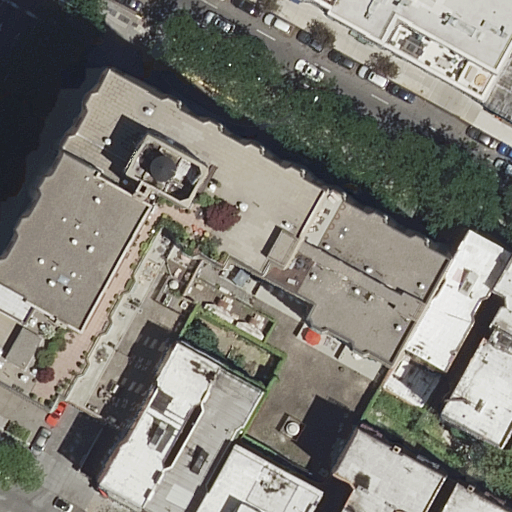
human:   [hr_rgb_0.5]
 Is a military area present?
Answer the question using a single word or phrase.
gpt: no

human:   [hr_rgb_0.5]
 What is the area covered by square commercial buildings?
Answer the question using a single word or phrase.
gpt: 0m2

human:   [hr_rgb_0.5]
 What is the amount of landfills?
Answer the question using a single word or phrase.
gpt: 0

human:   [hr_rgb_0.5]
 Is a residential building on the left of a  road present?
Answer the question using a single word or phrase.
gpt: yes

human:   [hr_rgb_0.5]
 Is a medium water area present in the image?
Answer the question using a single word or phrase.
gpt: no

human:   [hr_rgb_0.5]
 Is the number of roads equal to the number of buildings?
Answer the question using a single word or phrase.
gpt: no

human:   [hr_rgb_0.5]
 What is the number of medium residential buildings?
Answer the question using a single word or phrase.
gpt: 7

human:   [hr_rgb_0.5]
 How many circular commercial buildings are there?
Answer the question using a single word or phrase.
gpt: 0

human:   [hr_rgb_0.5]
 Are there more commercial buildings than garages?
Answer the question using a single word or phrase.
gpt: no

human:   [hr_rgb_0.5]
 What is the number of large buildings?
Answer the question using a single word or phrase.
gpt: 1

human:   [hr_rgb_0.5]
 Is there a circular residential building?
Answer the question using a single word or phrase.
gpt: no

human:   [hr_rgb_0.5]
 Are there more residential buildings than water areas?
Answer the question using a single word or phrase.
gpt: yes

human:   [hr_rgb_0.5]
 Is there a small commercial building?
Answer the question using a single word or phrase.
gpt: no

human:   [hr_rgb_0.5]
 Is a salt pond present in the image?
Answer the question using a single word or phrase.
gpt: no

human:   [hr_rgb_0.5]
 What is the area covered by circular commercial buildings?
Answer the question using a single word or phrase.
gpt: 0m2

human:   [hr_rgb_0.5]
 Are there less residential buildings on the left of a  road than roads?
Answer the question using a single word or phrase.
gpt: no

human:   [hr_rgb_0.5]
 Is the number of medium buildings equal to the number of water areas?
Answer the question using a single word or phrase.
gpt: no

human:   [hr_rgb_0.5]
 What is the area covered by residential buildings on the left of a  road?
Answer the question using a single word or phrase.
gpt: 520m2

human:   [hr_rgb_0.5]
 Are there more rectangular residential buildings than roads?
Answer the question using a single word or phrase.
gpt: yes

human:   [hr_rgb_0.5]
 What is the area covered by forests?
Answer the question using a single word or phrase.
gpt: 0m2

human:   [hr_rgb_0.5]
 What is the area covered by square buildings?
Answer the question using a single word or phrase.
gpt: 0m2

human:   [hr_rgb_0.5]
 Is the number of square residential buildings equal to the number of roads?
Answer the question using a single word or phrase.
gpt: no

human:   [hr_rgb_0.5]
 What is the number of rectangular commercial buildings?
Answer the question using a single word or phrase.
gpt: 0

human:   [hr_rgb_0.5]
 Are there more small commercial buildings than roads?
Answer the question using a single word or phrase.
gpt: no

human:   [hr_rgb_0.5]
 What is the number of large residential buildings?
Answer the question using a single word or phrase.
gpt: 1

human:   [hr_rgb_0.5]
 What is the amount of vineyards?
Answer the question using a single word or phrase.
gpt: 0

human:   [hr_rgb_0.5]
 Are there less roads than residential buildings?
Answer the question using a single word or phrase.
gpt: yes

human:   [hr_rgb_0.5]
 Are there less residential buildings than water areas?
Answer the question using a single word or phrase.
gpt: no

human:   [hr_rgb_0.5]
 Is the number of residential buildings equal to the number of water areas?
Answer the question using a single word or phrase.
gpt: no

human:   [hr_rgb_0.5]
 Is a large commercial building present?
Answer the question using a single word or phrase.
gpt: no

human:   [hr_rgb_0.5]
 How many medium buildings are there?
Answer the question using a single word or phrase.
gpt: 7

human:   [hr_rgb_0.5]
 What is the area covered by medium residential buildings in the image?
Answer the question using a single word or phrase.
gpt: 2192m2

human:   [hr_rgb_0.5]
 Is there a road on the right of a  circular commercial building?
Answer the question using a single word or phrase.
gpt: no

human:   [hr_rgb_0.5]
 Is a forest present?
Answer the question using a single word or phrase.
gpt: no

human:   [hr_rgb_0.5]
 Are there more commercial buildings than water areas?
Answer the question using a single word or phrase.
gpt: no

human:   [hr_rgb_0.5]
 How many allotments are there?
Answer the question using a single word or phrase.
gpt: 0